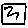
Label: square